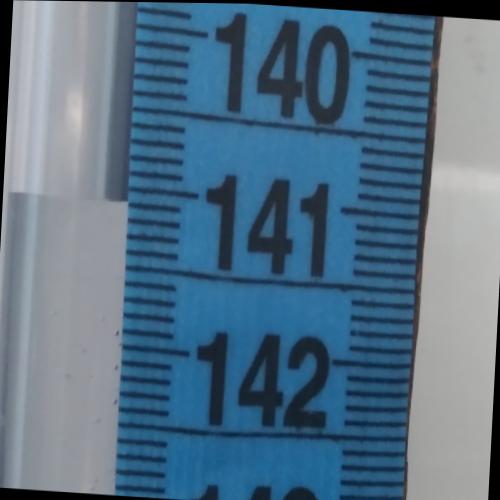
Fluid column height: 141.1 cm